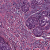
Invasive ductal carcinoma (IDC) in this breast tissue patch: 0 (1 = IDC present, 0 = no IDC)